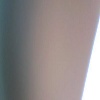
Label: sunburn